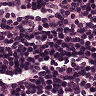
Metastatic tissue present: no